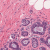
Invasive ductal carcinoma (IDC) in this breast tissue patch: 0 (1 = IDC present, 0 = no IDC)